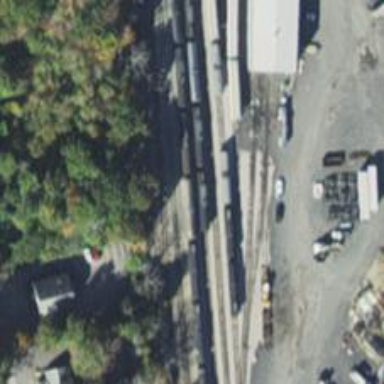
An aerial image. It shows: Railway siding with rails.